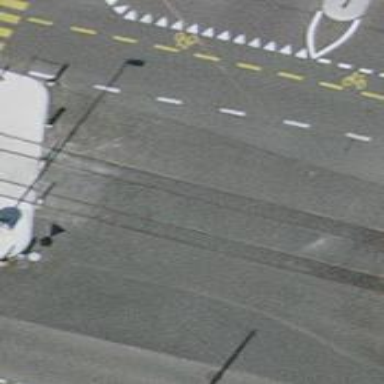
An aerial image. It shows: Secondary link road with asphalt surface.